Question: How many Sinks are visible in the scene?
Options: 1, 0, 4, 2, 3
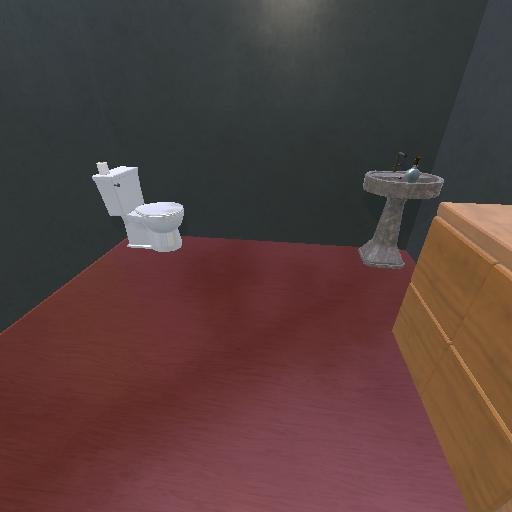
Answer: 1